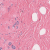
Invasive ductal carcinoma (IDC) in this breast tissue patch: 0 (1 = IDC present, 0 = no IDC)